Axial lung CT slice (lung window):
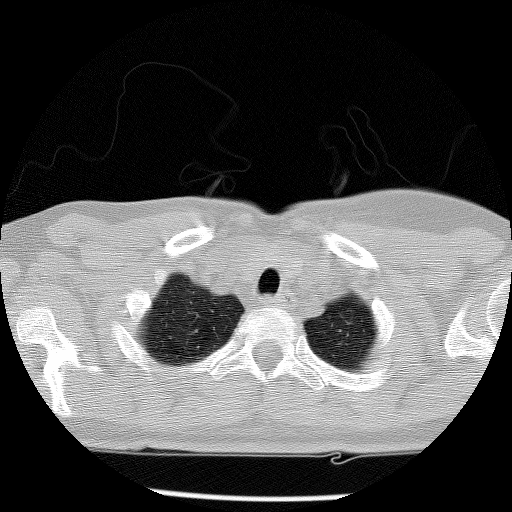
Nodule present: no